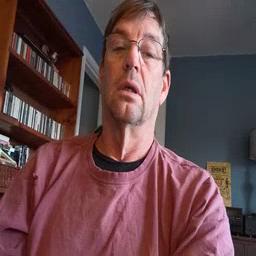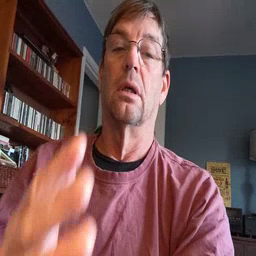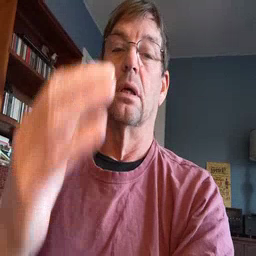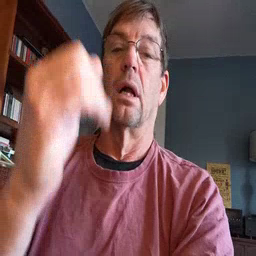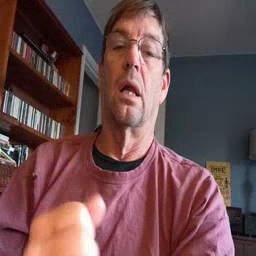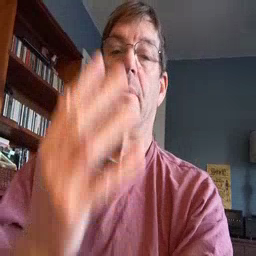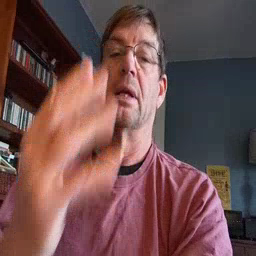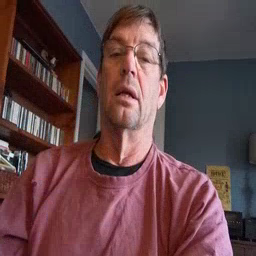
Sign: mitten